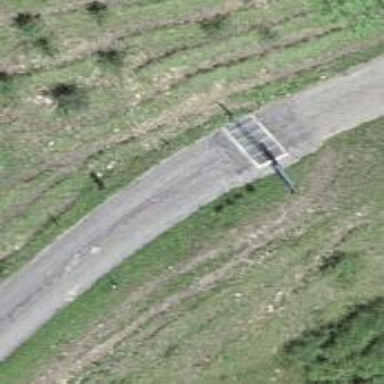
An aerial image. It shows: Cattle grid.